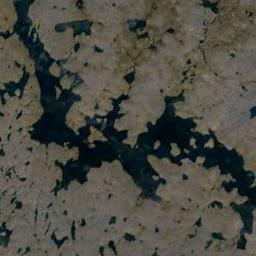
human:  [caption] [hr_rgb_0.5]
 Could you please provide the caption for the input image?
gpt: Many waters of different sizes and shapes are surrounded by wetlands .

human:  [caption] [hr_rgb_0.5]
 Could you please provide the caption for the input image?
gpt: There is a large area of ​​dense brown bare land in a lake in a wetland .

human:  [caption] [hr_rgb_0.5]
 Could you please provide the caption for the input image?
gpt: The wetland consists of bare land and water .

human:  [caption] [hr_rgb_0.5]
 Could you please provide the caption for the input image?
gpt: Half of the area in this wetland is bare land .

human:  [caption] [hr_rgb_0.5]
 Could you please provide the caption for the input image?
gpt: There are many bare land and some water areas on the wetland .